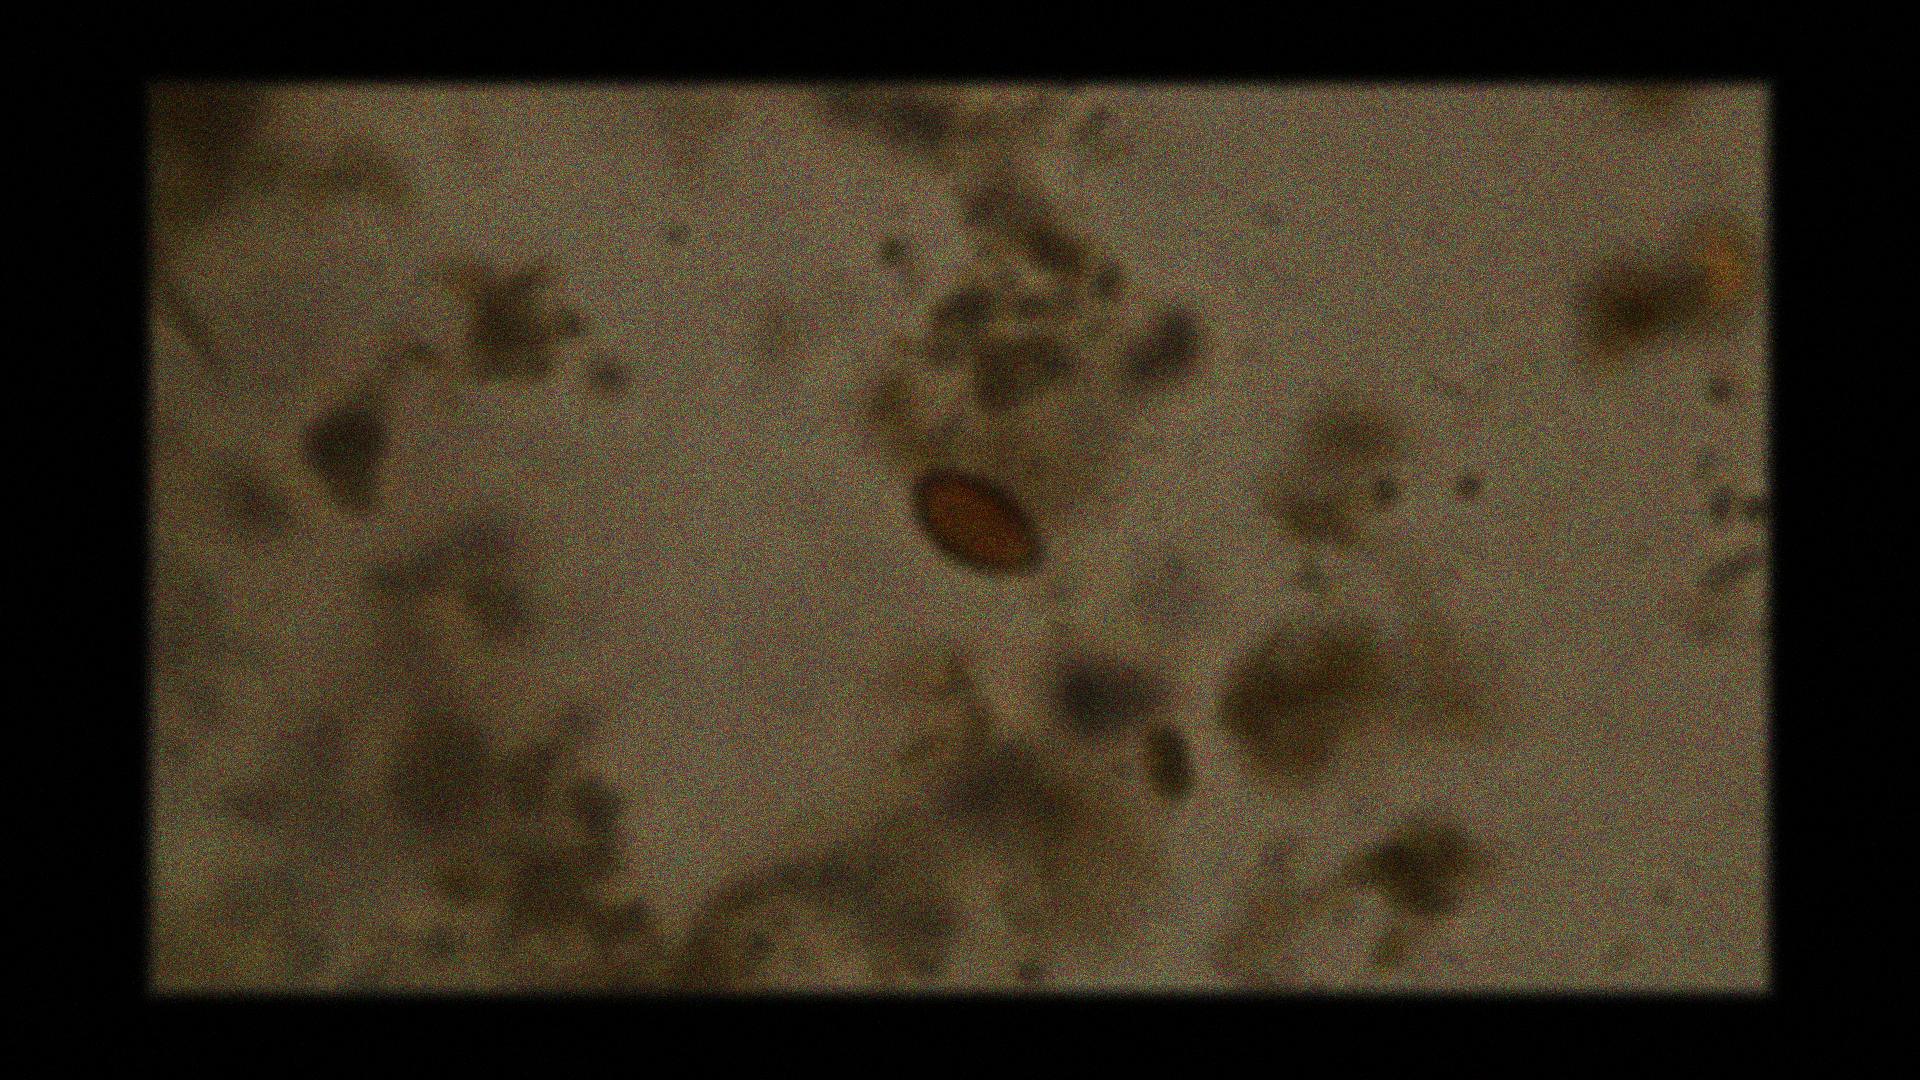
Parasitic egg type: Trichuris trichiura